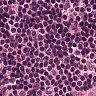
Metastatic tissue present: no